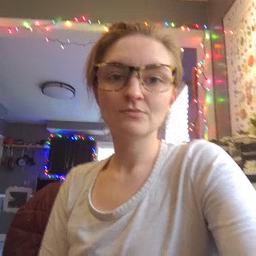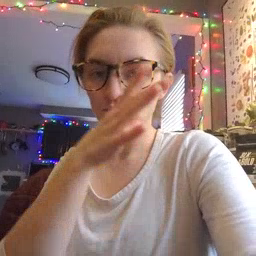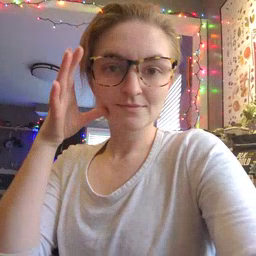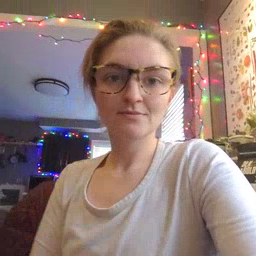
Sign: farm